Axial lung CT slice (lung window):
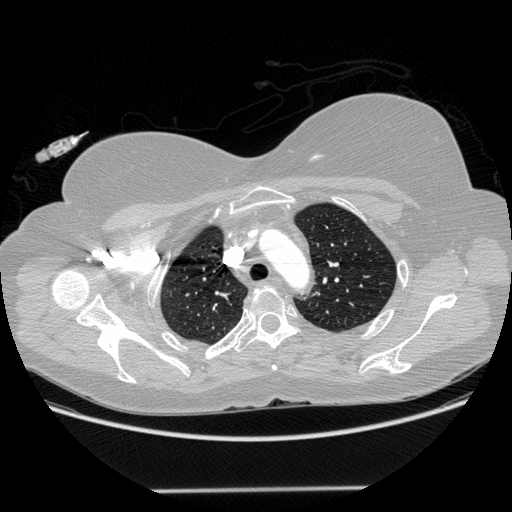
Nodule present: no